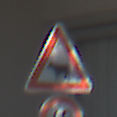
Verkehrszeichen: ViehtriebRechts
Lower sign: Geschwindigkeit60
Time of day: MorningAfternoon
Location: Outdoor (Urban)
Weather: Clear
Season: NotSpecified
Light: Natural